Question: I'm running a DIGITS in a container and I'm starting that container with '-p 5001' parameter. How can I connect that DIGITS site using my host pc? Here is how my container looks like when i run DIGITS app.

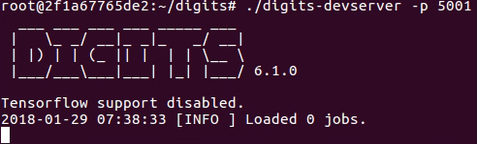
Answer: Try running 'docker inspect <container ID>' (your container id starts with '2f1a6', which will provide you with network configuration of your container.
You can then try to connect to 'container_ip:5001' to access your service.